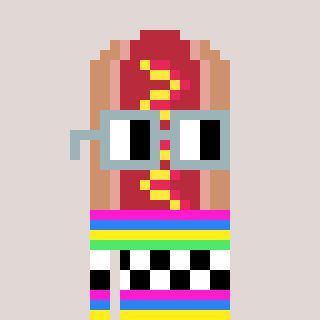
a pixel art character with square dark gray glasses, a hotdog-shaped head and a peachy-colored body on a warm background